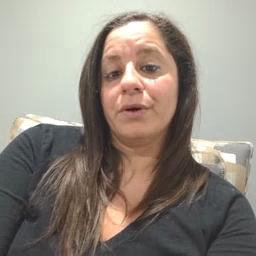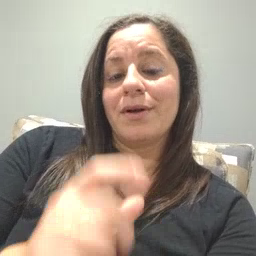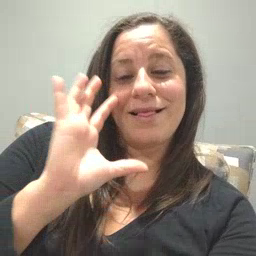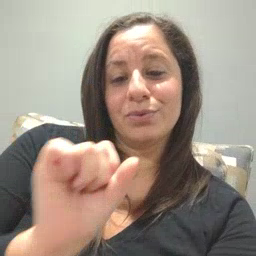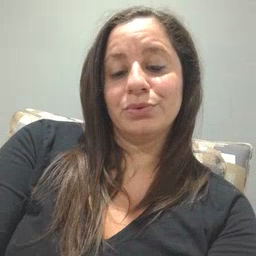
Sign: loud